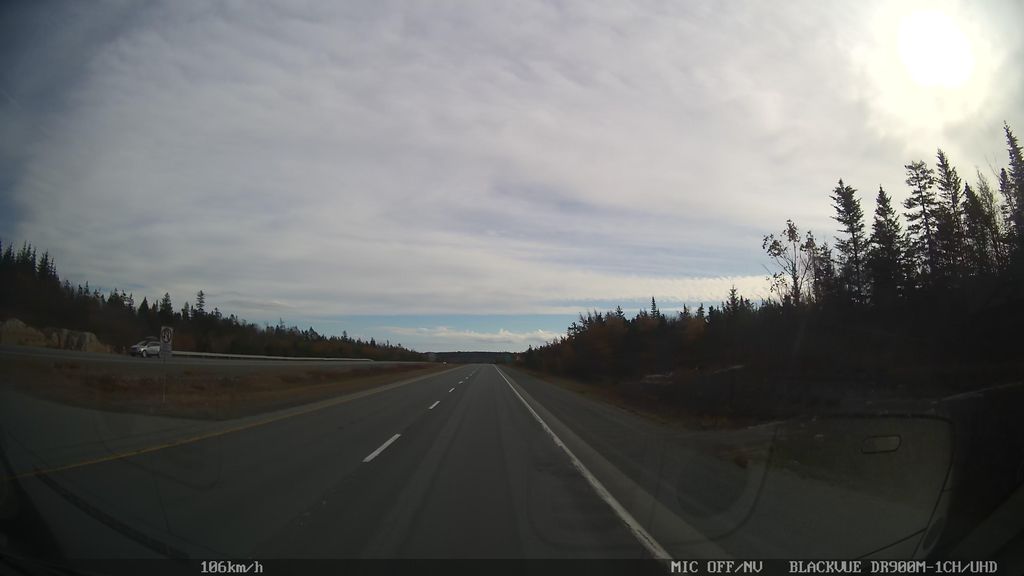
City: halifax